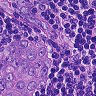
Metastatic tissue present: yes